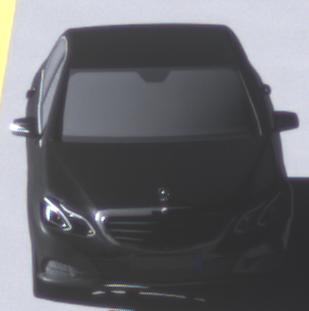
Make: Mercedes-Benz
Model: E 200
Detailed model: E-Class (212) Limousine
Model produced from: 2013/04
Model produced until: 2015/10
Doors: 4
Color: black
Road condition: dry road
Daytime: morning or afternoon
Contrast: high contrast